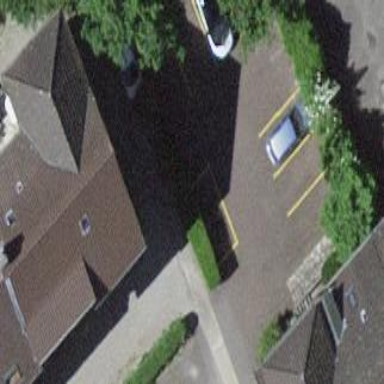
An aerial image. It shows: Parking area with paving stones surface.